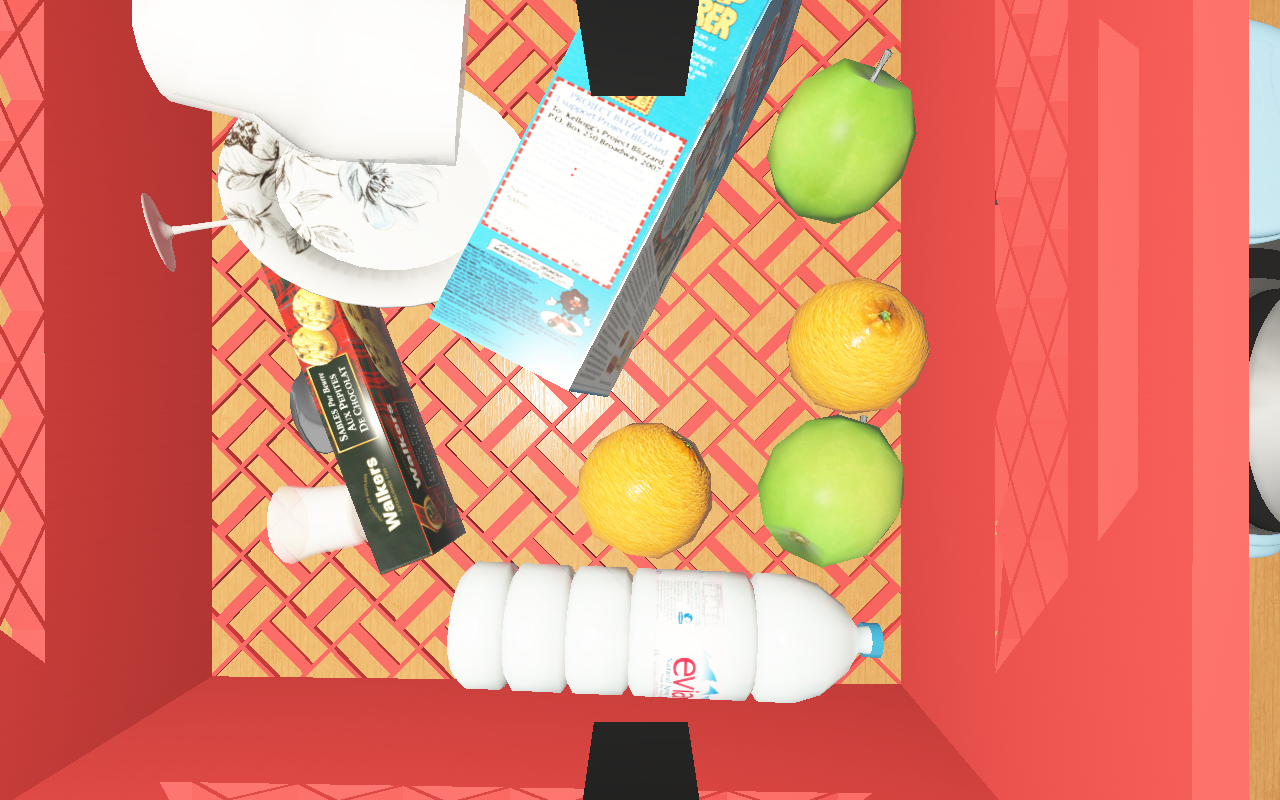
Objects in the scene:
carafe
water bottle
apple
apple
orange
spoon
plate
glass
wineglass
jam jar
cereal box
cereal box
biscuit box